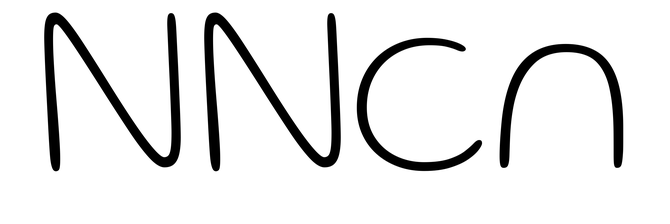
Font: Gluten_Thin